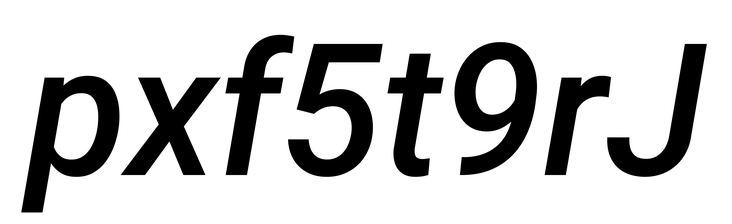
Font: Roboto-Italic_Medium_Italic